Question: I would like to display the numbers between 0 and 100 (including 0) in a column.

This is the code that I have right now...
'''
<?php
echo "<table border=1><tr><td>";
for ($_getal = 0; $_getal < 100; $_getal++) {
if ($_getal % 2 == 0) {
echo "$_getal<br>";
}
}
?>
'''
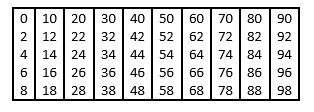
Answer: '''
<?php
echo "<table border=1 style='width:20%;border: 2px solid #101216;border-collapse: collapse;'>";
$temp = 0;
for ($_getal = 0; $_getal < 100; $_getal++)
{
if($temp == 0 && $_getal % 2 == 0)
{
echo "<td style='text-align:center;'>";
}
if ($_getal % 2 == 0)
{
echo "$_getal<br>";
$temp++;
}
if($temp == 5 && $_getal % 2 == 0)
{
$temp = 0;
echo "</td>";
}
}
echo "</table>";
?>
'''